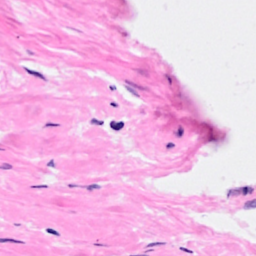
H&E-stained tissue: Breast